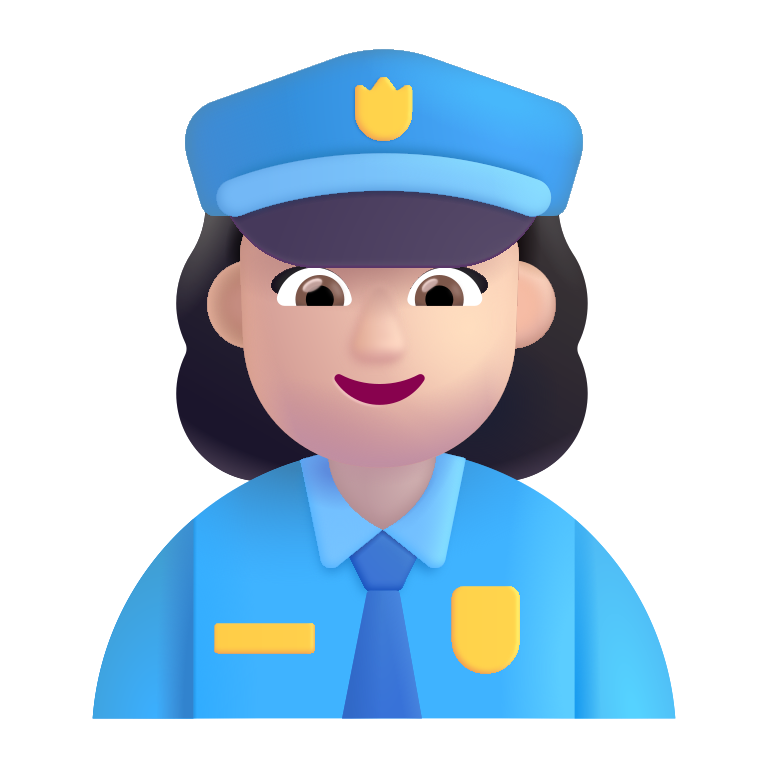
woman police officer color light